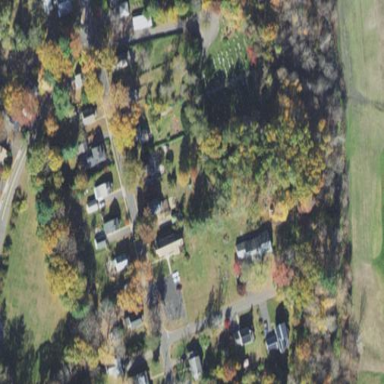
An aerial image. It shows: Private cemetery with the landuse designated as cemetery.